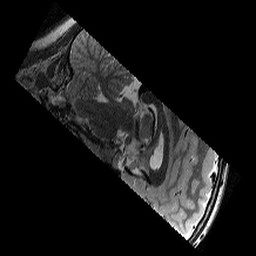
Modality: T2w
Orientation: sagittal
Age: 11
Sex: female
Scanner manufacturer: siemens
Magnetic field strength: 3 T
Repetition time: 9.23 s
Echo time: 0.067 s